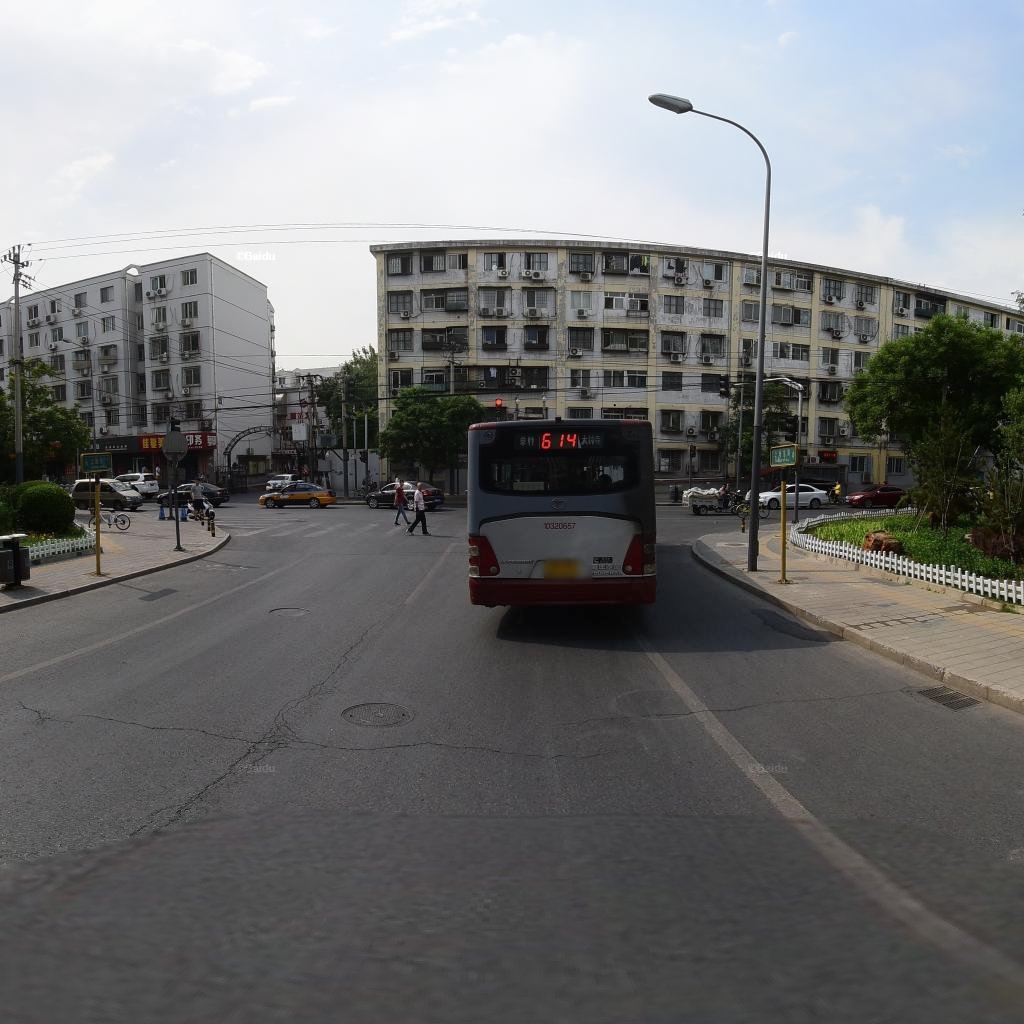
Region: Haidian
Road damage annotations: transverse crack, transverse crack, transverse crack, longitudinal crack, manhole cover, manhole cover